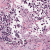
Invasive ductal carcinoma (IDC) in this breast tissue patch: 1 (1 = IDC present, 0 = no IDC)